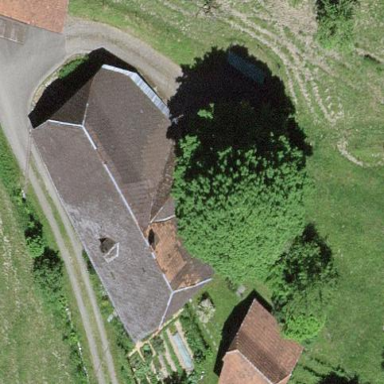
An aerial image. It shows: Farm building.